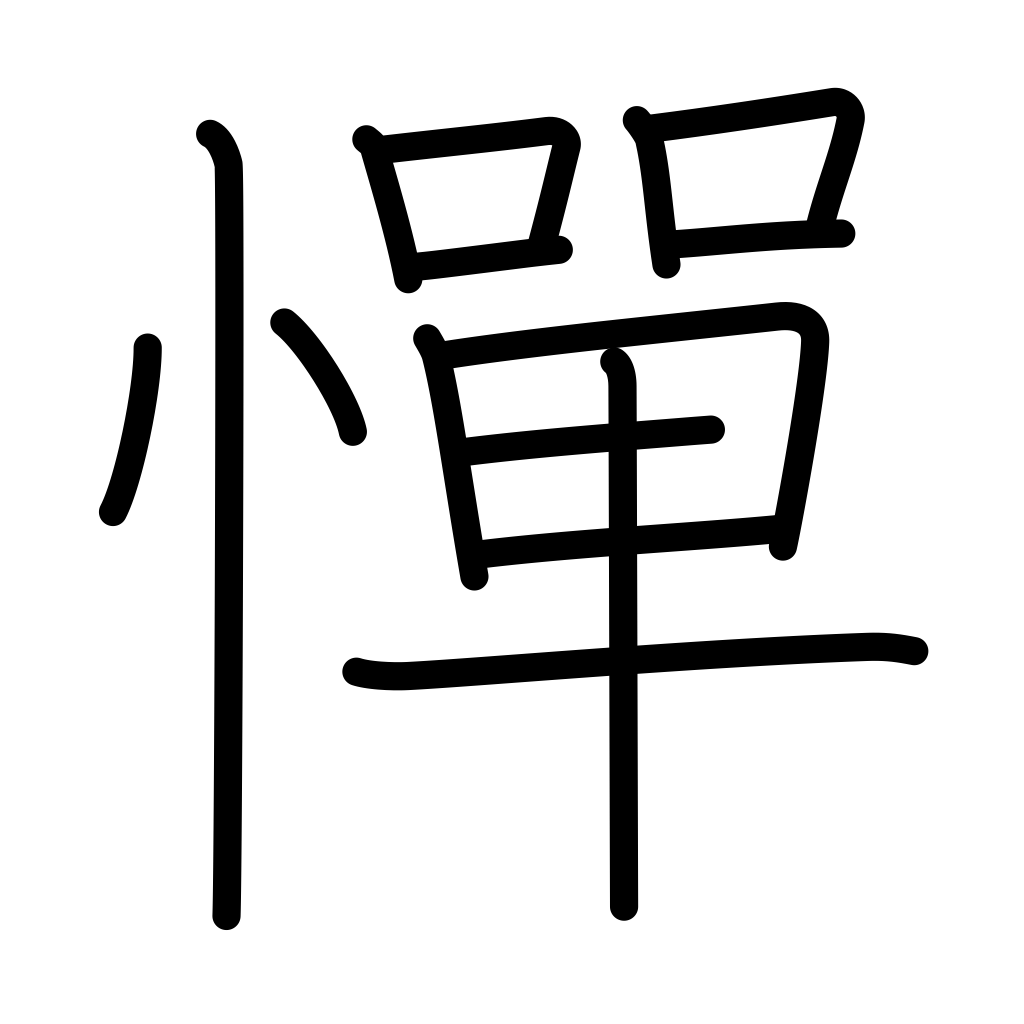
Meaning: hesitate, shrink, awe